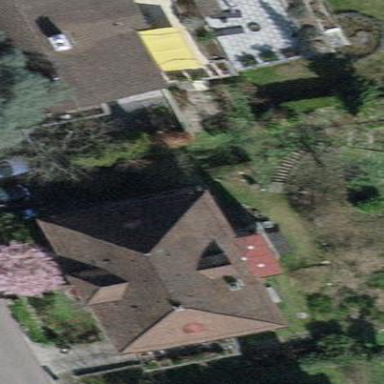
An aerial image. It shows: Detached building.